Question: I try to create a handwritten looked underline to input.
With this complex border-radius, Chrome looks great. In Safari, however, these artifacts appear.
I tried to fix it with
'''
-webkit-background-clip: padding-box;
'''
from: <URL>
'''
input {
border: none;
border-bottom: 2px solid;
border-radius: 130px 50px/4px 2px;
}
'''
<URL>
Safari: artefacts over the input

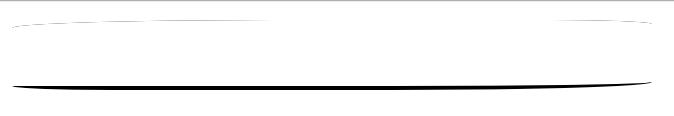
Answer: Safari seems to have some decisions as far as figuring out the border color goes. Try zooming at this, for instance:
'''
input {
border: 0.001px solid white;
border-bottom: 2px solid red;
border-radius: 130px 50px/4px 2px;
padding: 10px;
width: 300px;
}
'''
<URL>
I guess the linked workaround doesn't work because the border isn't the element?
But this is OK (<URL>:
'''
input {
border: 1px solid transparent;
border-bottom: 2px solid red;
border-radius: 130px 50px/4px 2px;
padding: 10px;
width: 300px;
}
'''
'''
<input>
'''
<URL>
My other considerations were using a SVG element for background and/or using 'border-image-slice' to simulate the behaviour.